Interaction volume radius: 5 \u00c5
Interaction volume height: 30 \u00c5
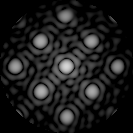
Disorder parameter: 0.05616